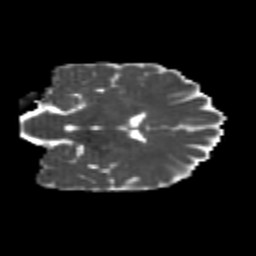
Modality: MD
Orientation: coronal
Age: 24
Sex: female
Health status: healthy
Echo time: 0.074 s